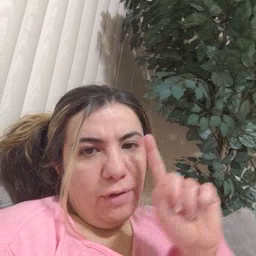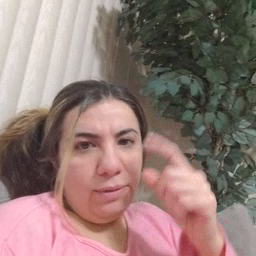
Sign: first